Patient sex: F
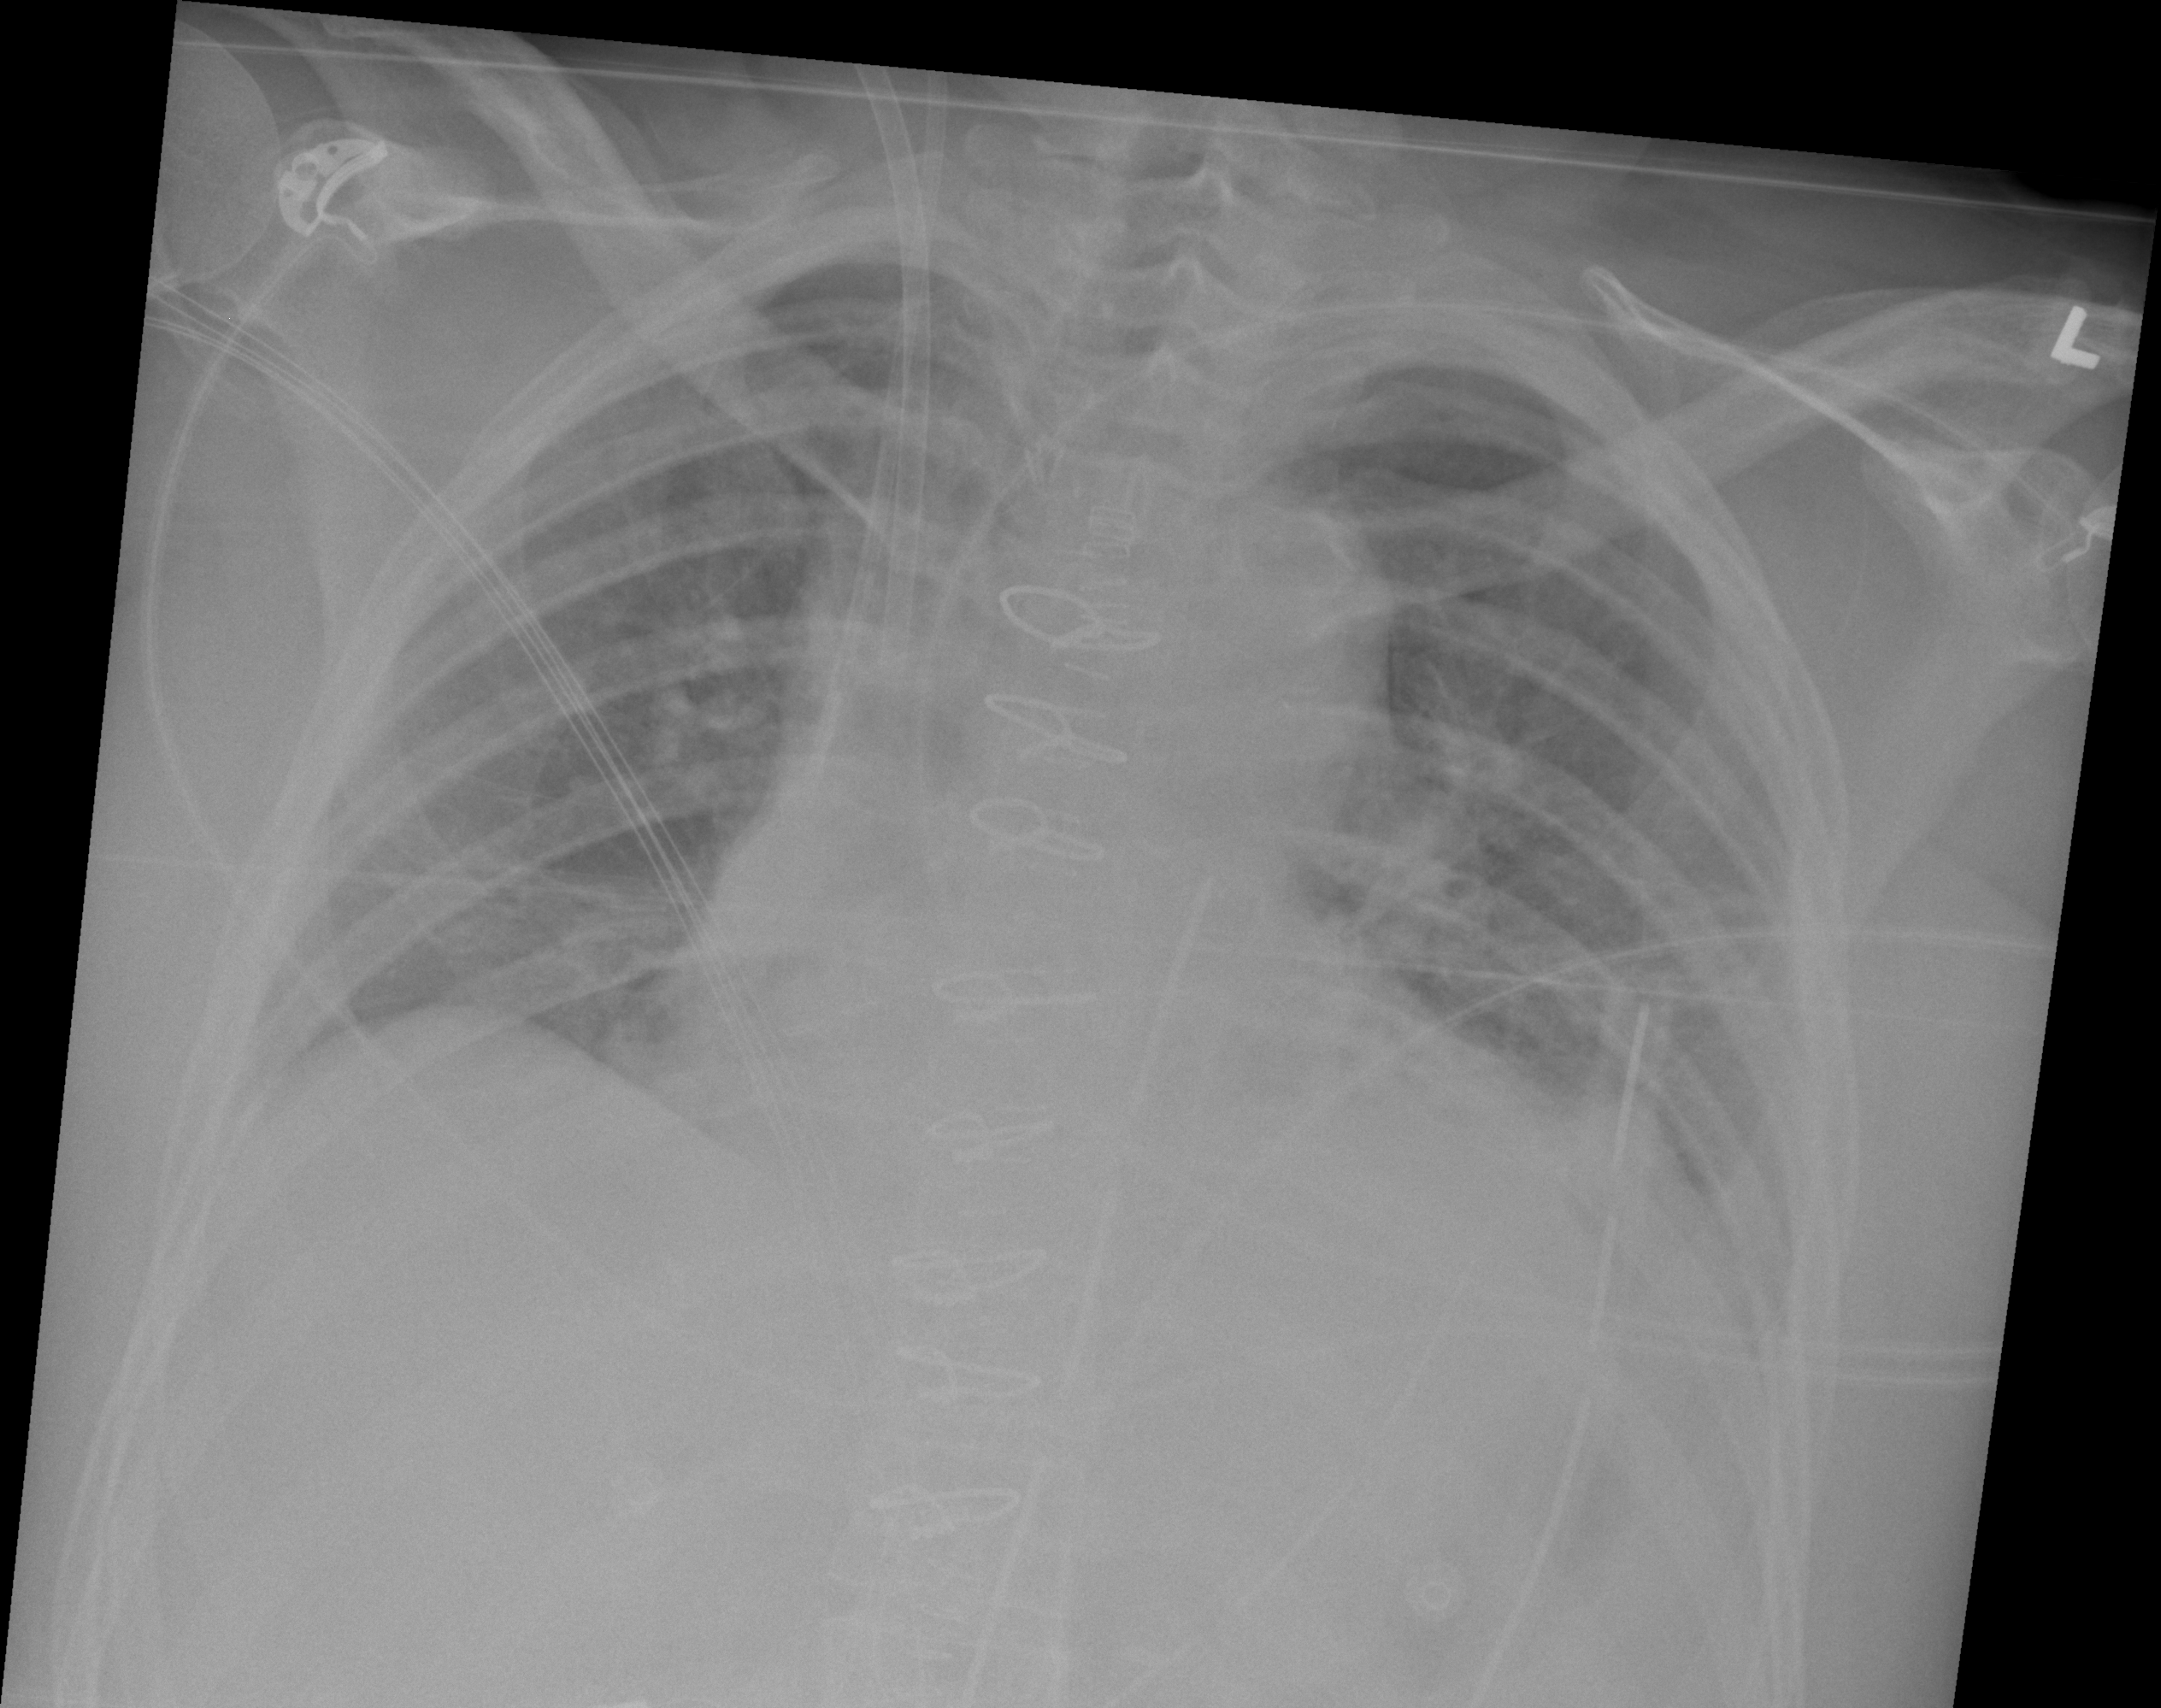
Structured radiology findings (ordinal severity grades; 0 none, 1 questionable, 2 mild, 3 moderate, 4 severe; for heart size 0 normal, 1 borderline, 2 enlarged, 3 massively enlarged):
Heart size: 2
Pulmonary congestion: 2
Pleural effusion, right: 0
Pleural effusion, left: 2
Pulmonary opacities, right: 0
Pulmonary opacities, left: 0
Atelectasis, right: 2
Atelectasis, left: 2